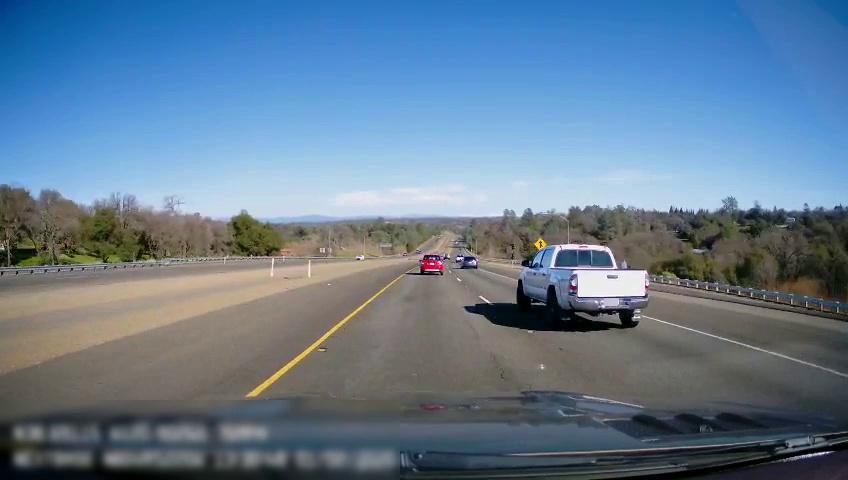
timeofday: Day
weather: Sunny
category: Drivable Space
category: Drivable Space
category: Vehicles | Car
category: Vehicles | Truck
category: Vehicles | Car
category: Vehicles | SUV
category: Lanes | Current Lane
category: Lanes | Current Lane
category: Lanes | Alternate Lane
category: Traffic | Signs